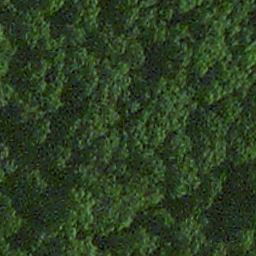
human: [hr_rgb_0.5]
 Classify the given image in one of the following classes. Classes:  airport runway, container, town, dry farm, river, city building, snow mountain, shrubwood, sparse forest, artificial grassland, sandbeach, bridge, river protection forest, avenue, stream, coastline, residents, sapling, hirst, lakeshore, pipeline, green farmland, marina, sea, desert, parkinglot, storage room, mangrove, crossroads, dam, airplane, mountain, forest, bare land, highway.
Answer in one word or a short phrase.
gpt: forest